Current action and preconditions to check: path_clear

Your task: For each precondition in the list above, predict whether it will hold at this action.

Consider the current scene as observed from the mobile robot's camera, and analyze the predicted future states of all dynamic agents (e.g., people, animals, vehicles, or any moving entities) within the NEXT SECOND.

IMPORTANT: Only answer "very likely" if you are absolutely certain—based on strong, clear evidence—that a dynamic agent will violate the precondition in the predicted future state. Do NOT answer "very likely" for unlikely, ambiguous, or low-probability risks.

Ask yourself for each precondition: Is there a high probability, with clear and convincing evidence, that the predicted future states of any dynamic agent will interfere with the predicted future state of the currently executing action within the NEXT SECOND, causing that precondition to fail?

Assess the risk level based on these predictions. Use "likely" or "very likely" if motions create a clear risk of interference.

Use "neutral" or "improbable" if agents are nearby but their predicted paths are clearly diverging or non-conflicting.

Failure Risk Categories: "very improbable", "improbable", "neutral", "likely", "very likely"

Answer Format: Output ONLY the probability_of_failure value from these categories: "very improbable", "improbable", "neutral", "likely", "very likely"

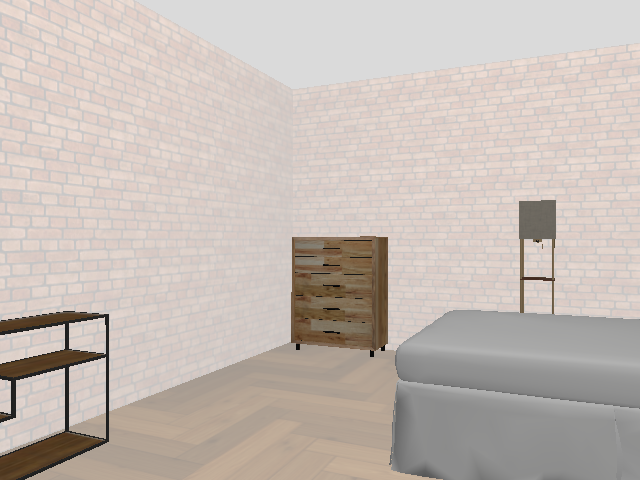

Answer: very improbable